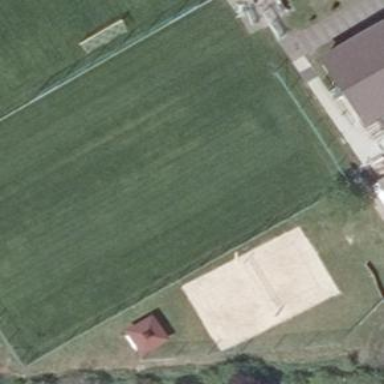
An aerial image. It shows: Soccer pitch for leisure land activities.